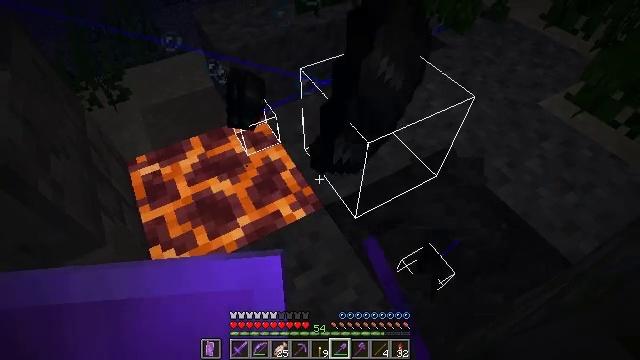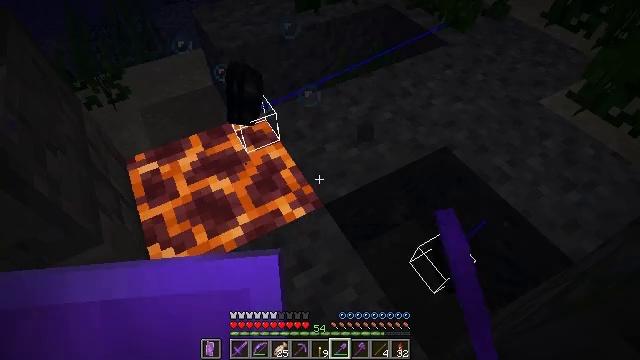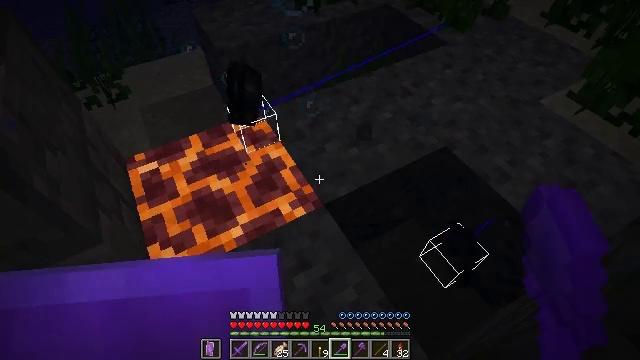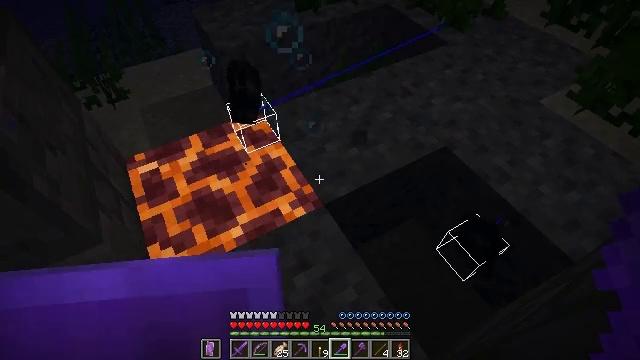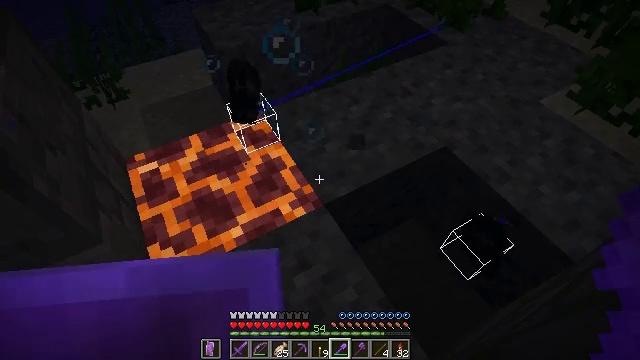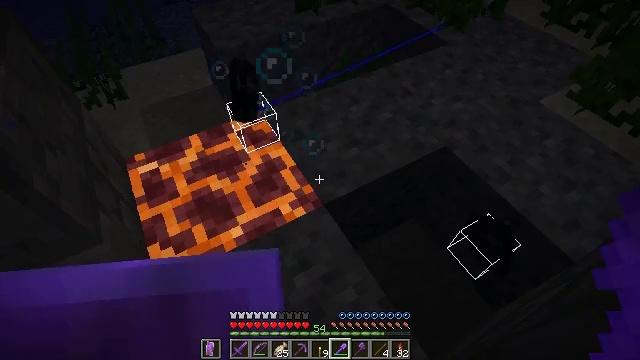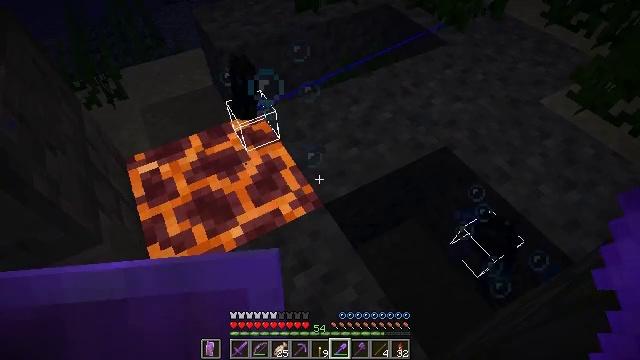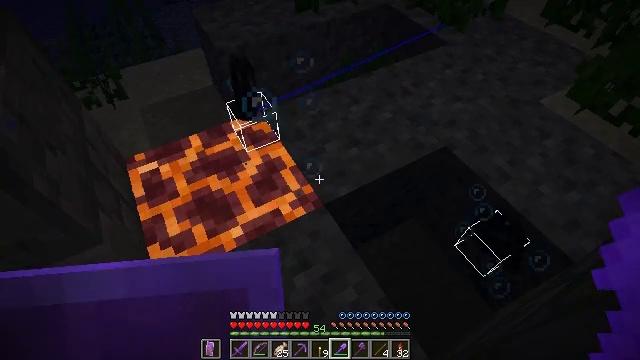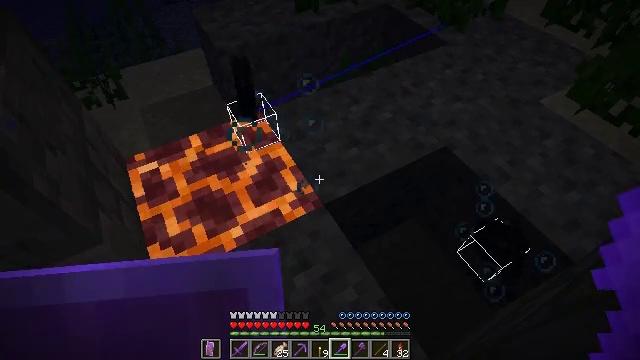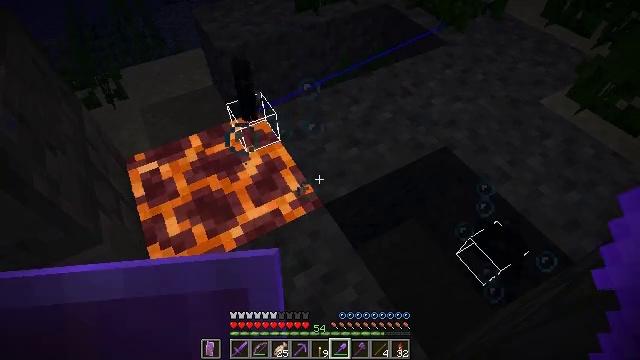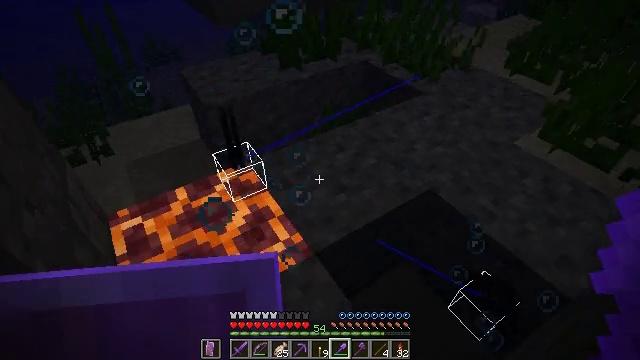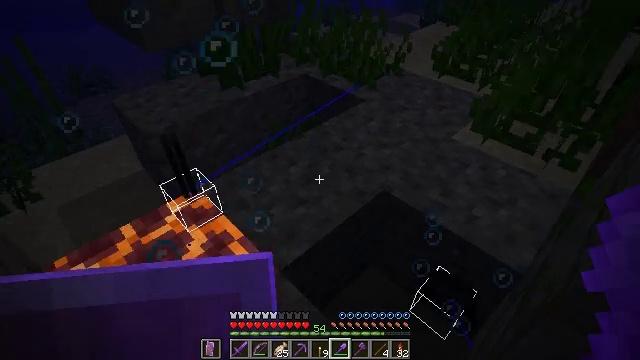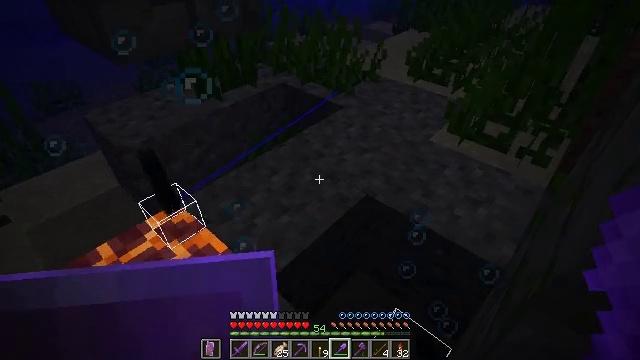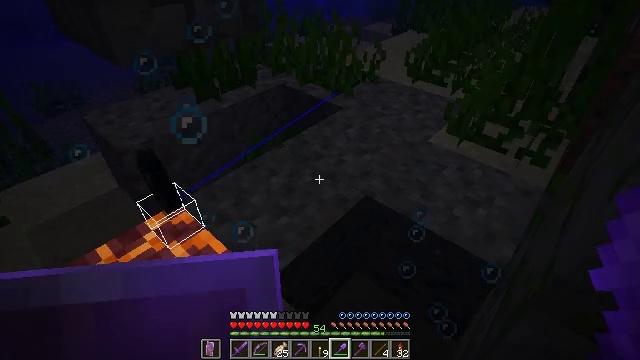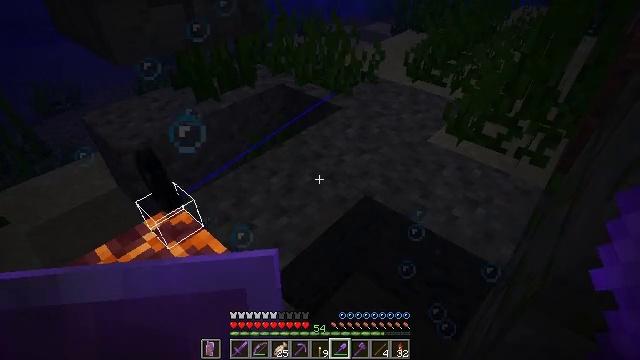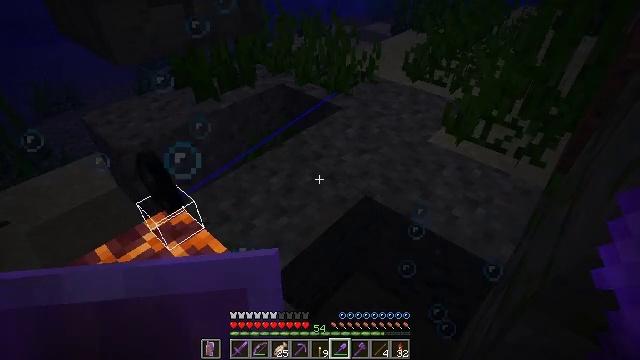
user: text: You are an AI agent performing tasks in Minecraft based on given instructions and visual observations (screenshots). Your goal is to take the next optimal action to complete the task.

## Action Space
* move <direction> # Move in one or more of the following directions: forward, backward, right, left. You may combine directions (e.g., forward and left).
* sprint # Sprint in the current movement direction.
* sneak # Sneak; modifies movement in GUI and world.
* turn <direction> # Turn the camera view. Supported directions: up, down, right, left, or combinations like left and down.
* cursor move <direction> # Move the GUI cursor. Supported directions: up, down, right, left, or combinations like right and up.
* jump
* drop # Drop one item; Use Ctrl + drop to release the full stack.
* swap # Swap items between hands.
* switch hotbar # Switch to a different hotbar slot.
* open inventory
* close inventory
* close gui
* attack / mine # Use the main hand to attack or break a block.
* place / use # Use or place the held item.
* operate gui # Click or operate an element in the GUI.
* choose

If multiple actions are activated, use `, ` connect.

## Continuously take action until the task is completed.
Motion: motion action
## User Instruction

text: Mine gravel from the ground.
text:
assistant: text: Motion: no_op
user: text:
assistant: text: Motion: no_op
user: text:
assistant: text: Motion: no_op
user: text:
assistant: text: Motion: no_op
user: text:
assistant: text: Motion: no_op
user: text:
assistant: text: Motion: no_op
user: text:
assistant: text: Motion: no_op
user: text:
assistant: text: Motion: no_op
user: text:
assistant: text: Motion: no_op
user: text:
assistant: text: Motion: turn right and up
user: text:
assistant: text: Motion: turn right and up
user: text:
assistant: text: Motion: turn right and up
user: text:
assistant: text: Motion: no_op
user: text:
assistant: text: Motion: no_op
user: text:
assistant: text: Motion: no_op
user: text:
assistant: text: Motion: no_op
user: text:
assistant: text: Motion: no_op
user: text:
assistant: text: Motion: no_op
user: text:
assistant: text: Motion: no_op
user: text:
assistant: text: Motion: turn left and down
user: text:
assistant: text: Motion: turn left
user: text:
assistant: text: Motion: no_op
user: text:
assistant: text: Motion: no_op
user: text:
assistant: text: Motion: no_op
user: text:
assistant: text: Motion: turn left and down
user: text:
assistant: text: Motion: no_op
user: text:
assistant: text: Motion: no_op
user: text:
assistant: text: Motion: no_op
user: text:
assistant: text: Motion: no_op
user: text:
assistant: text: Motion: no_op